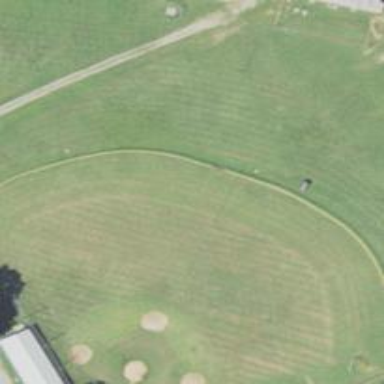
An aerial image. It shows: Baseball pitch for leisure land.